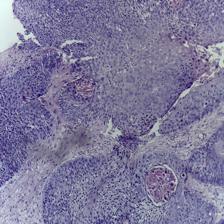
Diagnosis: OSCC